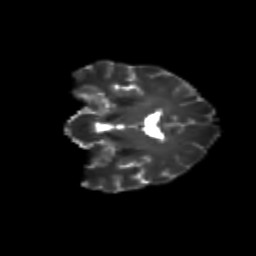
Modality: T2w
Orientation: coronal
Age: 49
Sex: female
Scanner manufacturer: siemens
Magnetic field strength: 3 T
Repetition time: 8.6 s
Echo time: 0.095 s